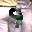
Label: 9